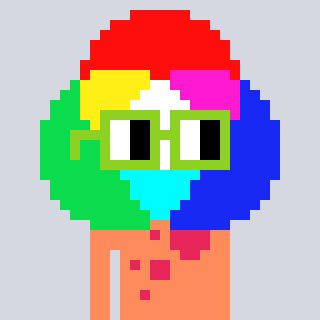
a pixel art character with square light green glasses, a color circle-shaped head and a peachy-colored body on a cool background